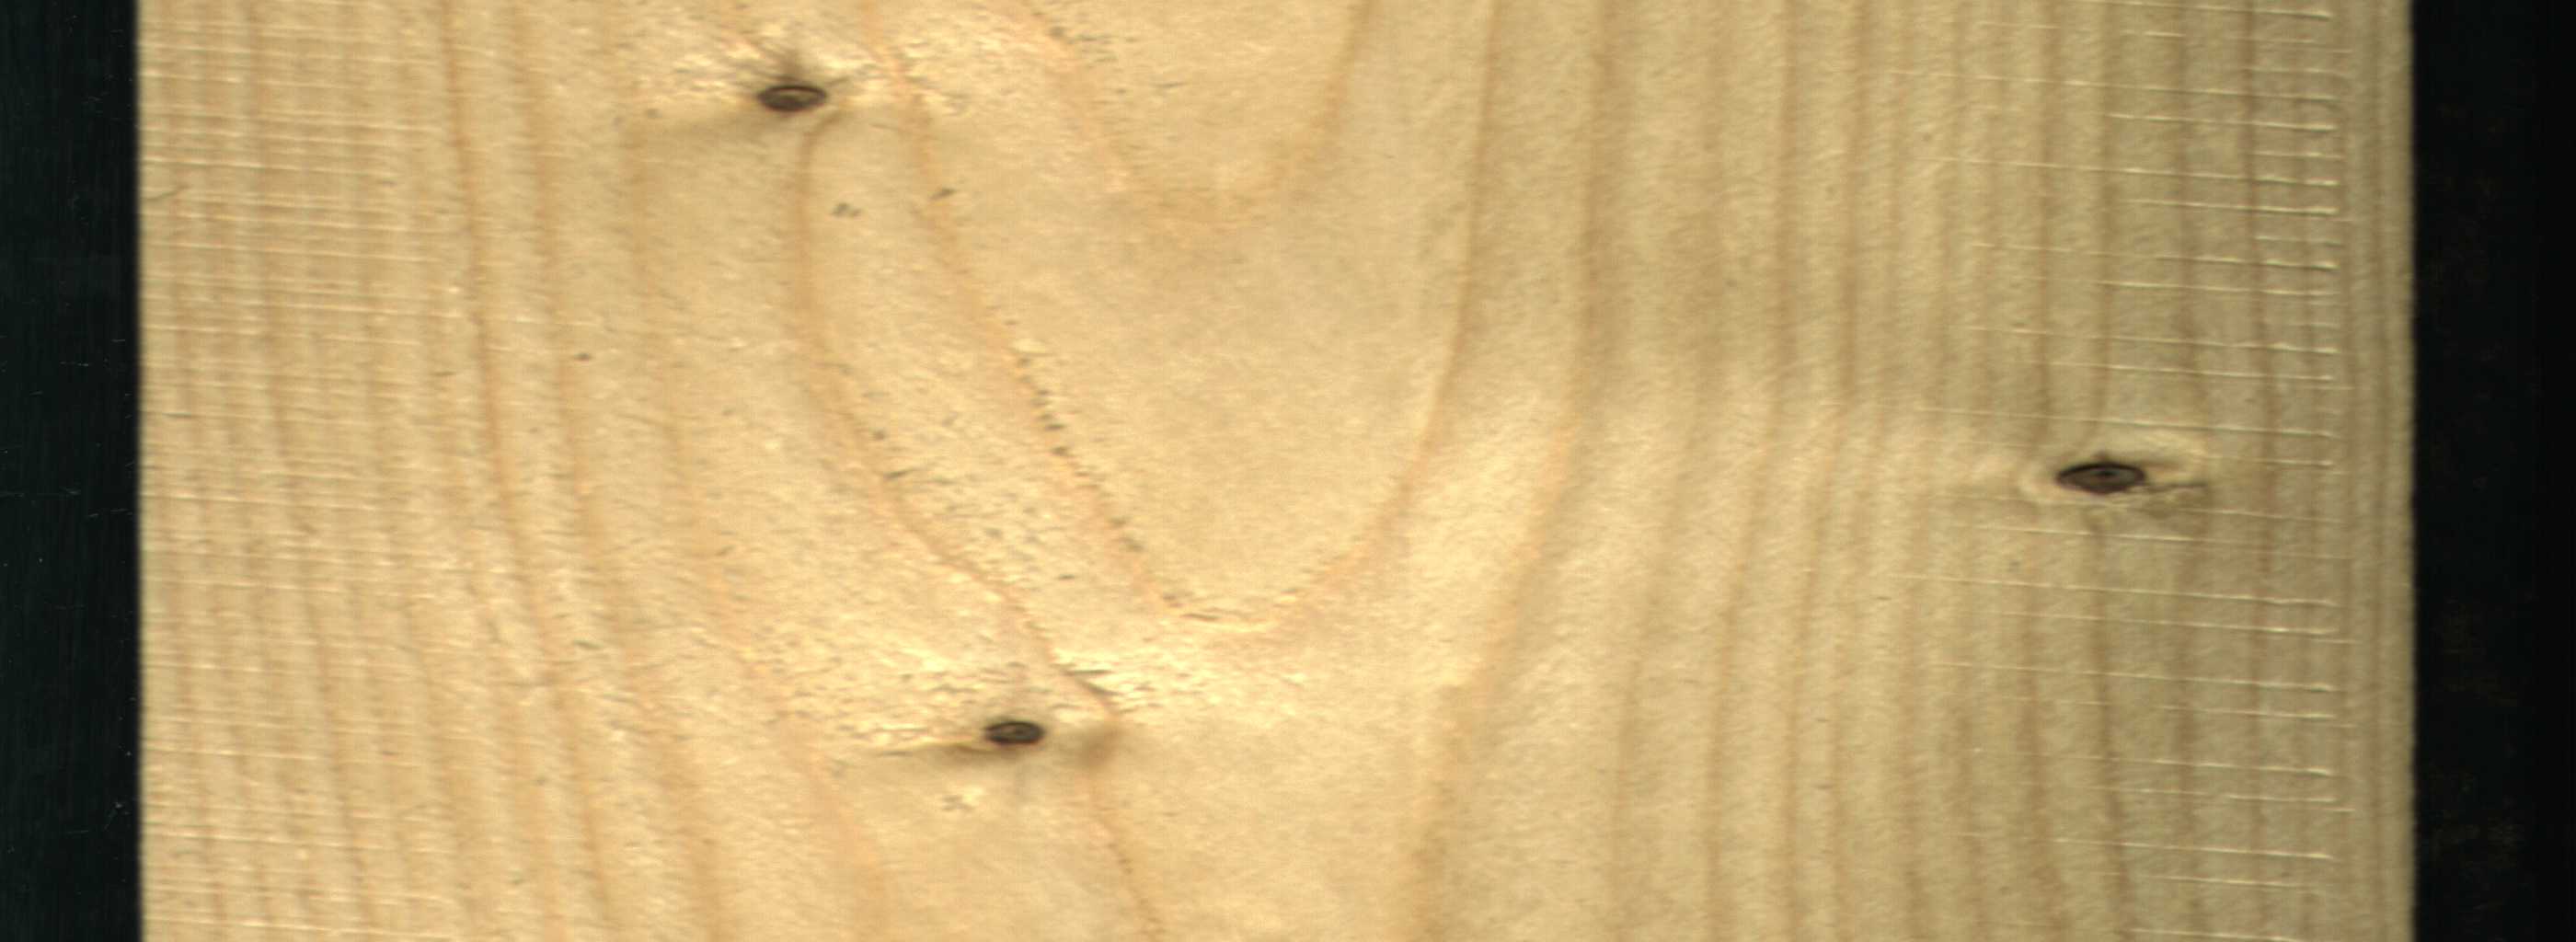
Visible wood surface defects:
Dead_Knot
Dead_Knot
Live_Knot